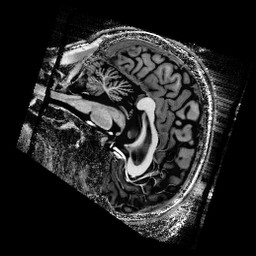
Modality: T1w
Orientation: sagittal
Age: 40
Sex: male
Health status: healthy
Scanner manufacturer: siemens
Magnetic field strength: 9.4 T
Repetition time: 9 s
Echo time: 0.0023 s